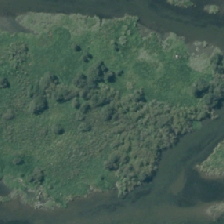
Land cover: herbaceous_freshwater_vege